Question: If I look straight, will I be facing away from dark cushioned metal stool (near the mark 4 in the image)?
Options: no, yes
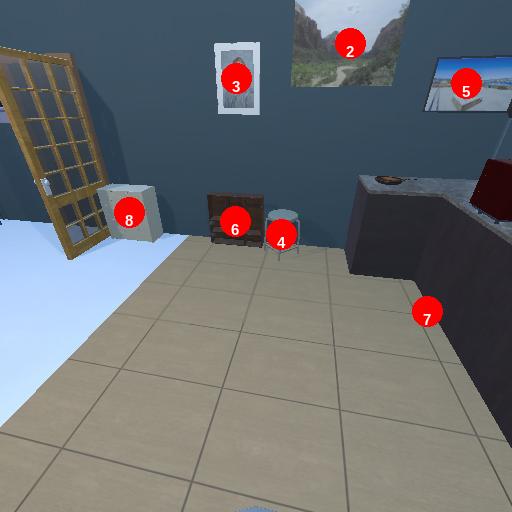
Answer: no